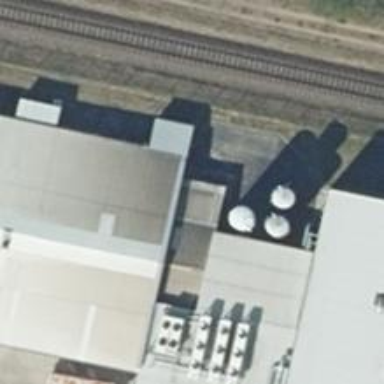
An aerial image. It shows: Storage tank with man-made structure.